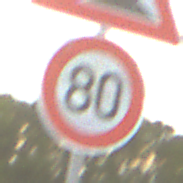
Verkehrszeichen: Geschwindigkeit80
Zusatzzeichen oben: Gefaelle10
Umgebung: Outdoor, RoadRail
Tageszeit: SunriseSunset
Wetter: PartlyCloudy
Licht: Natural
Jahreszeit: NotSpecified
Kontrast: LowContrast